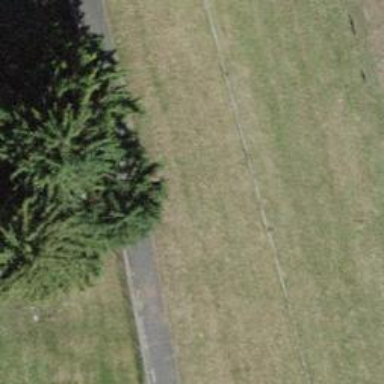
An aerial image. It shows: Asphalt footway.